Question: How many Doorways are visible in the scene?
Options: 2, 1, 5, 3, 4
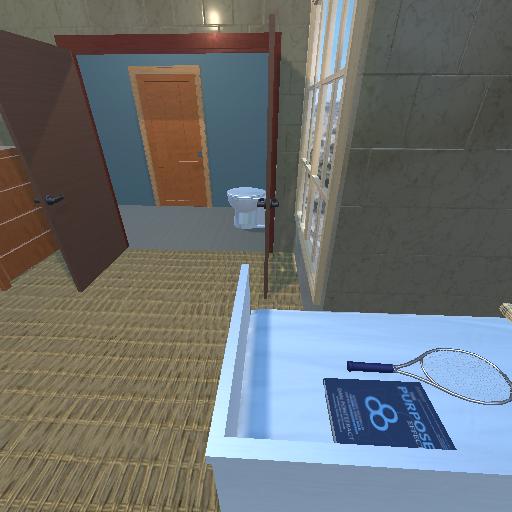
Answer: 2